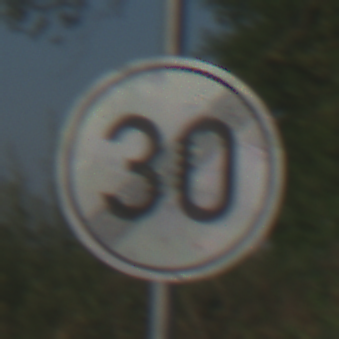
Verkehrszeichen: EndeGeschwindigkeit30
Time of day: MorningAfternoon
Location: Outdoor (RoadRail)
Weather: Clear
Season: NotSpecified
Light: Natural